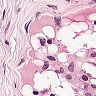
Metastatic tissue present: no